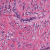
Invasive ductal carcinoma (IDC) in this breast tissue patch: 0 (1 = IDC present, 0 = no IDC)